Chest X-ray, AP view. Patient: 52 years old, sex F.
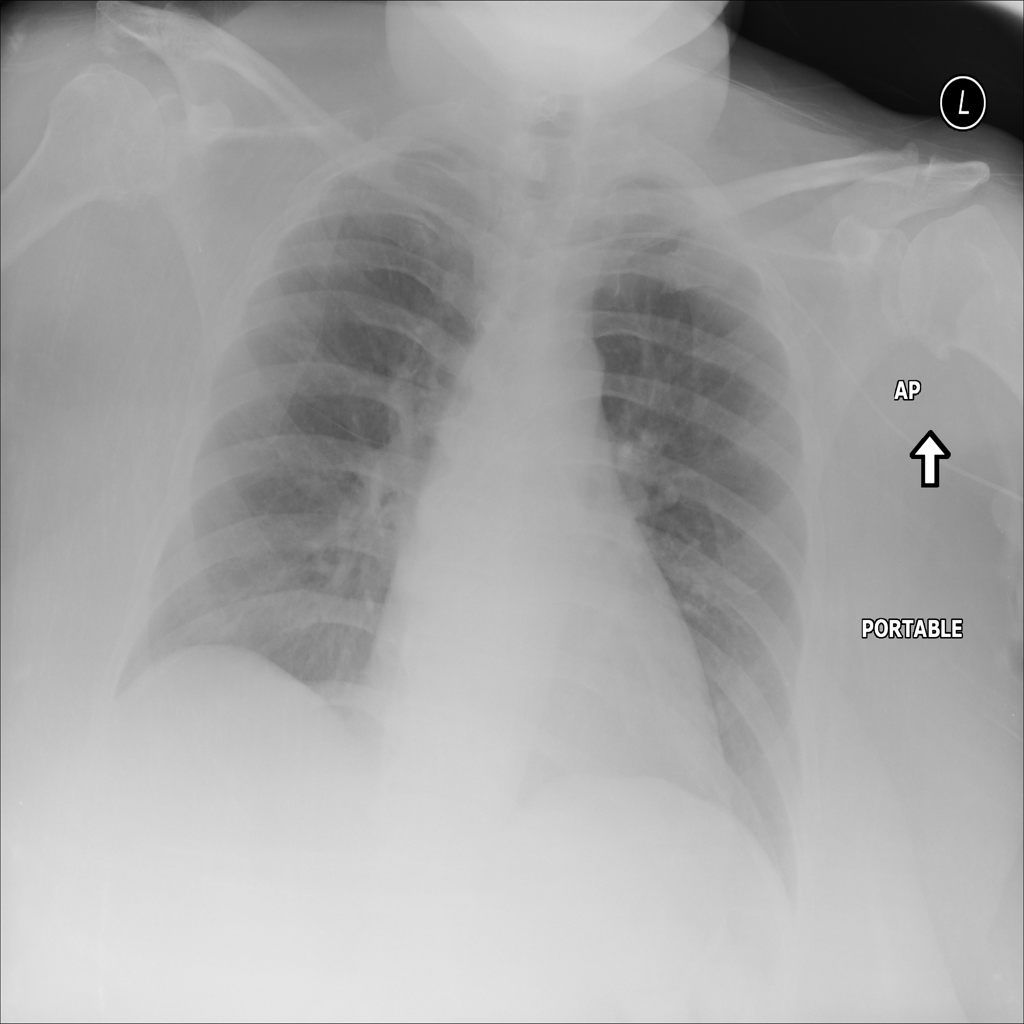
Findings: No Finding